Question: I'm getting <URL>

'''
<%= simple_form_for @project do |f| %>
<div class="dropzone dz-clickable dz-square" id="mydrop">
<div class="dz-default dz-message" data-dz-message=""></div>
<div id="bi_previews"></div>
<div class="fallback">
<%= f.file_field :beautiful_image %></div>
</div>
</div>
<% end %>
'''
'''
$(document).on 'ready page:load', ->
Dropzone.autoDiscover = false
$('div#mydrop').dropzone
url: '/projects'
previewsContainer: "#bi_previews"
headers: "X-CSRF-Token" : $('meta[name="csrf-token"]').attr('content')
paramName: "project[beautiful_image]"
init: ->
@on 'success', (file, json) ->
@on 'addedfile', (file) ->
@on 'drop', (file) ->
alert 'file'
return
return
'''
'''
Rails.application.routes.draw do
devise_for :users
resources :projects
'''
'''
def project_params
params.require(:project).permit(
:user_id, :beautiful_image, :title_name, :remove_project_images_files, project_images_files: [],
project_images_attributes: [:id, :project_id, :photo, :_destroy]).merge(user_id: current_user.id)
end
'''
'''
has_attached_file :beautiful_image, :styles => { :large => "800x800>", :medium => "500x500>", :thumb => "150x150#" }, :default_url => "/images/:style/missing.png"
validates_attachment_content_type :beautiful_image, content_type: /\Aimage\/.*\Z/
'''
---
# EDIT
Posting controller per comment requets
'''
def new
@project = Project.new
@gear = Gear.new
@project.gears.build
@project.project_images.build
end
def edit
@project = Project.find(params[:id])
end
def create
@project = Project.new(project_params)
respond_to do |format|
if @project.save
format.html { redirect_to @project, notice: 'Project was successfully created.' }
format.json { render :show, status: :created, location: @project }
else
format.html { render :new }
format.json { render json: @project.errors, status: :unprocessable_entity }
end
end
end
'''
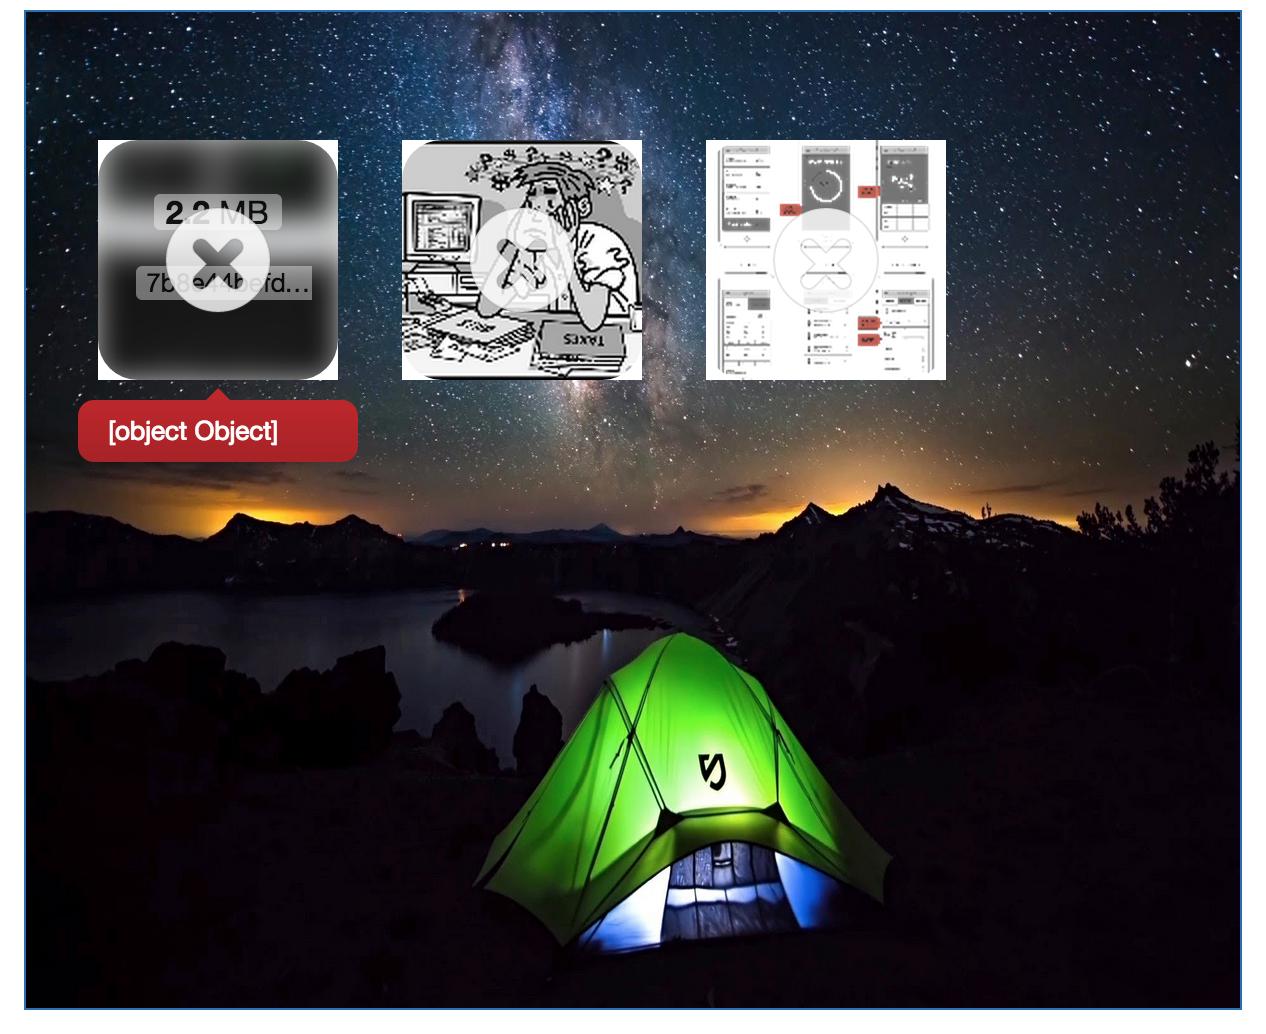
Answer: In Rails You can't post data without using form. Rails verifies the CSRF token for each request unless 'token_authentication' is turned off.In your code, you initialized 'dropzone' using 'div ID'. So server can't verify your 'authenticity token'.
> The ApplicationController called protect_from_forgery, as appropriate. All of the controllers inherited from ApplicationController, and it appeared that there were no CSRF vulnerabilities. Through dynamic analysis, however, I discovered that the application was, in fact, vulnerable to CSRF.
So initialize your dropzone using id of the form.
HTML code
'''
<%= simple_form_for @project, class: 'dropzone', id: 'project-form' do |f| %>
<div class="fallback">
<%= f.file_field :beautiful_image, multiple: true %>
</div>
<% end %>
'''
and your Javascript should like this
'''
var objDropZone;
Dropzone.autoDiscover = false;
$("#project-form").dropzone({
acceptedFiles: '.jpeg,.jpg,.png',
maxFilesize: 5, //In MB
maxFiles: 5,
addRemoveLinks: true,
removedfile: function (file) {
if (file.xhr.responseText.length > 0) {
var fileId = JSON.parse(file.xhr.responseText).id;
$.ajax({
url: '/projects/' + fileId,
method: 'DELETE',
dataType: "json",
success: function (result) {
console.log('file deleted successfully');
var _ref;
return (_ref = file.previewElement) != null ? _ref.parentNode.removeChild(file.previewElement) : void 0;
},
error: function () {
console.log('error occured while deleteing files');
}
});
}
},
init: function () {
objDropZone = this;
this.on("success", function (file, message) {
console.log('file uploaded successfully')
});
this.on("error", function (file, message) {
var _ref;
return (_ref = file.previewElement) != null ? _ref.parentNode.removeChild(file.previewElement) : void 0;
});
}
});
'''